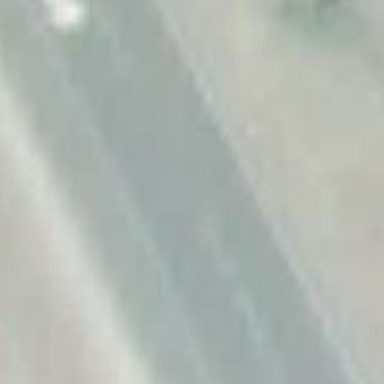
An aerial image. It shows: Trunk highway.